Question: I downloaded a <URL>.
Now when I try to install it on Windows Server 2012, I get the following screenshot:

Now this is a loop. When I try to install from Server Manager, I get installation cannot be done. It needs the installation disk.
Does that mean I can't install at all without the installation disk in presence?
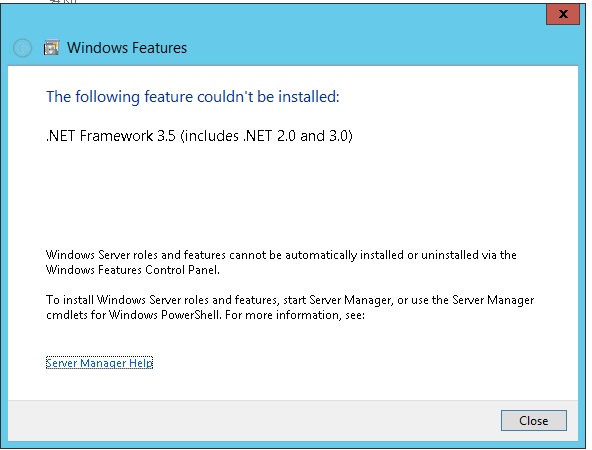
Answer: Your WSUS server is probobly getting in the way, or you just can't reach the Microsoft update site.
<URL> "Specify settings for optional component installation and component repair" worked for me.